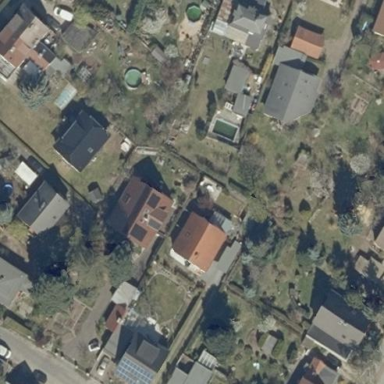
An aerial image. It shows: Residential area.